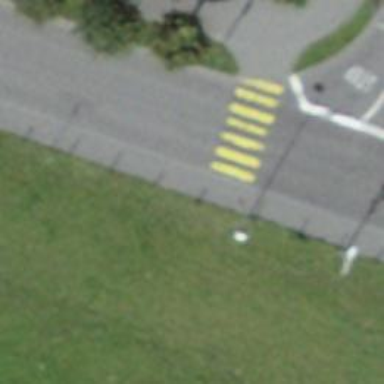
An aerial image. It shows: Zebra crossing on the road.